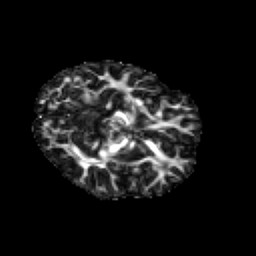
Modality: FA
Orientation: axial
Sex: female
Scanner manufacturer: siemens
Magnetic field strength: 3 T
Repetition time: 5 s
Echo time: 0.071 s